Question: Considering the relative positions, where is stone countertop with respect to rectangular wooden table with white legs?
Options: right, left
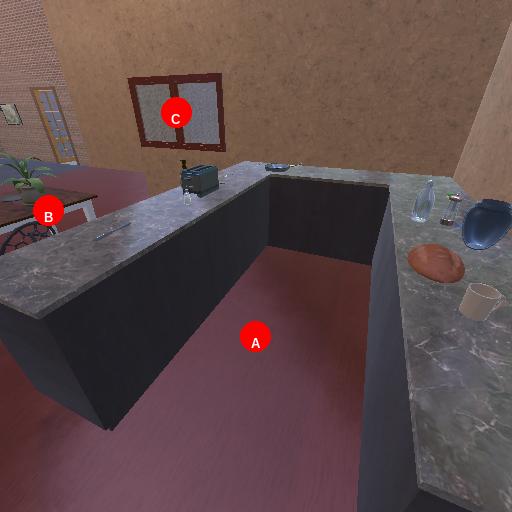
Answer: right